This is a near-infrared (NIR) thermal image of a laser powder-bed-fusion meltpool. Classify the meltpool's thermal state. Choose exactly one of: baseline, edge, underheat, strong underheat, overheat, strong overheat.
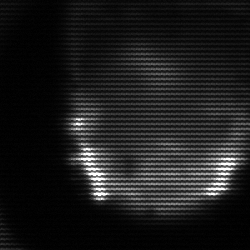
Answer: edge